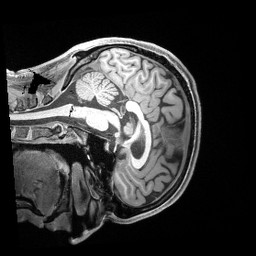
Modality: T1w
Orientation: sagittal
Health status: healthy
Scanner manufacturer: siemens
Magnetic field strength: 3 T
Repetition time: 2.4 s
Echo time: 0.00222 s